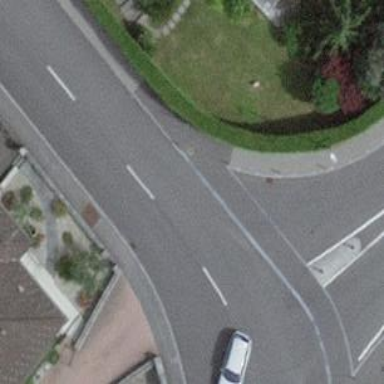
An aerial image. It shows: Zebra crossing on the road.